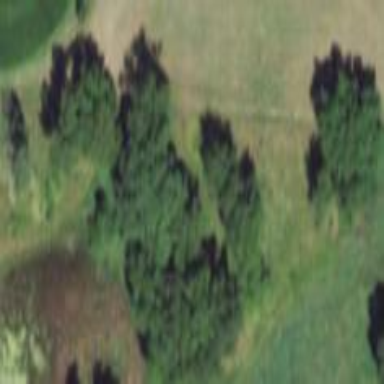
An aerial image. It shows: Beautiful woodland area.